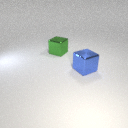
large green metal cube to the left of large blue metal cube